Question:
For the inbox of my users I would like to obtain the subject of only the last message in a conversation.
As you can see the user with id 1 has 2 conversations going. One with the QA and one with the Admin. So I would like to obtain the subject of message id:4 and id:6.
I have tried to do this in a single query with DISTINCT and GROUP BY created_at without success. Both id and created_at can be used to obtain the last message in a conversation but I prefer to use created_at.
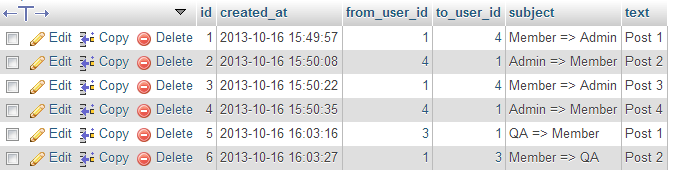
Answer: '''
SELECT id
, created_at
, from_user_id
, to_user_id
, subject
, text
FROM message m
JOIN
( SELECT MAX(id) max_id
FROM message
GROUP
BY LEAST(from_user_id,to_user_id)
, GREATEST(from_user_id,to_user_id)
) x
ON x.max_id = m.id;
'''